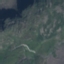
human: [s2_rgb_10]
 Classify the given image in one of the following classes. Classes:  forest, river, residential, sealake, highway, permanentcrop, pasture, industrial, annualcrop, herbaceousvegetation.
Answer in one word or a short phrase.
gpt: HerbaceousVegetation